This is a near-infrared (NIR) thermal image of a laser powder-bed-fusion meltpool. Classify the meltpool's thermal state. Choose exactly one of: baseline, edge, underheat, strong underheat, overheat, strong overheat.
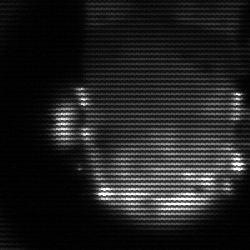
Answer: baseline